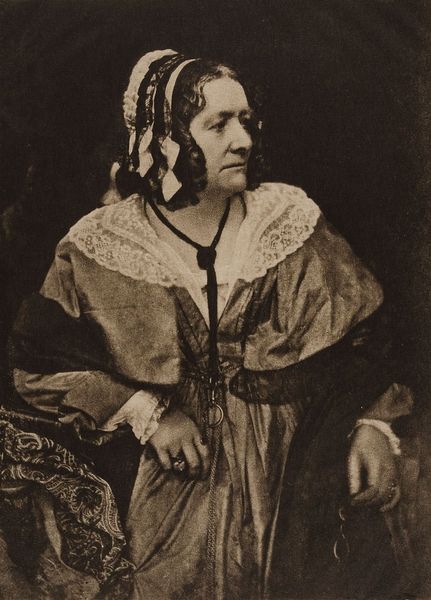
Titel: Mrs. Anna Brownell-Jameson
Künstler: David Octavius Hill
Standort: Hamburg
Institution: Museum für Kunst und Gewerbe Hamburg
Schlagwörter: frau, haube, portrait, figur, person, kopfbedeckung, dichter, foto, fotografie, photographie, schriftsteller, autor, photo, karton, schriftstellerin, lichtbild, historische, japanpapier, bildwerke, heliogravur, angewandte und bildende kunst, hessische systematik, porträt, persönlichkeit, porträtfotografie, porträtphotographie, hüftbild, heliogravüre, photogravüre, fotogravüre